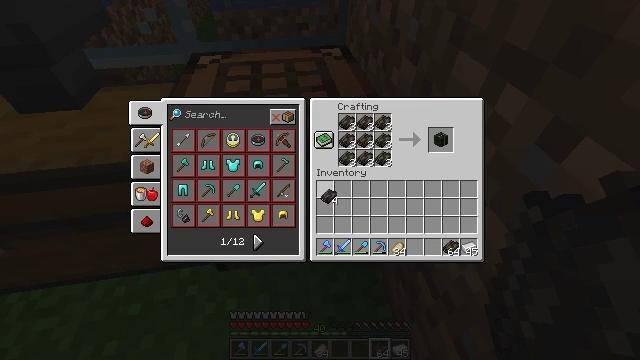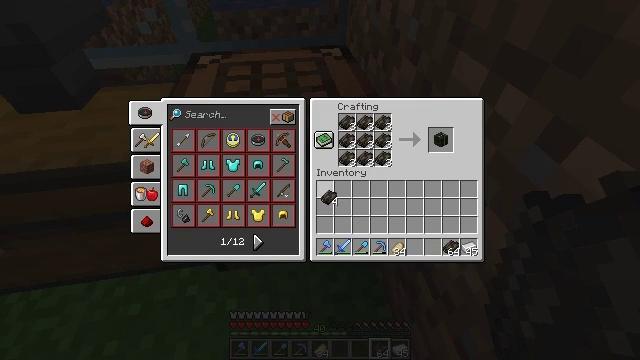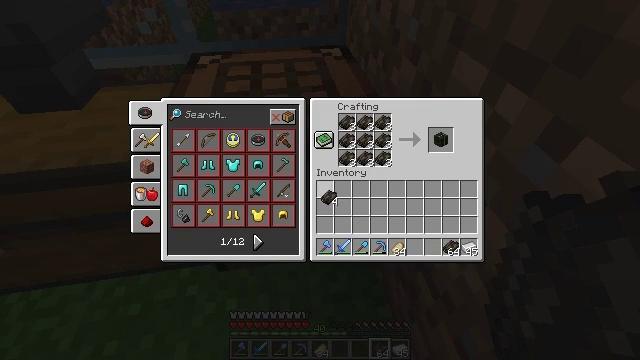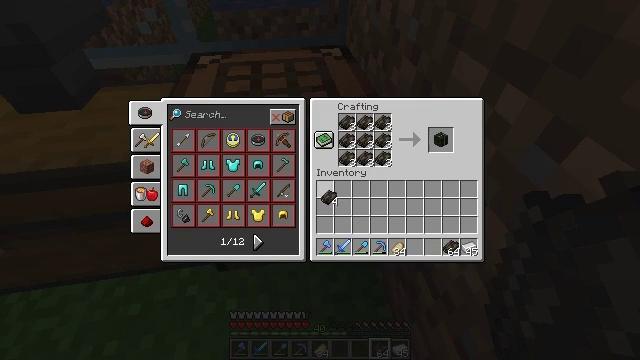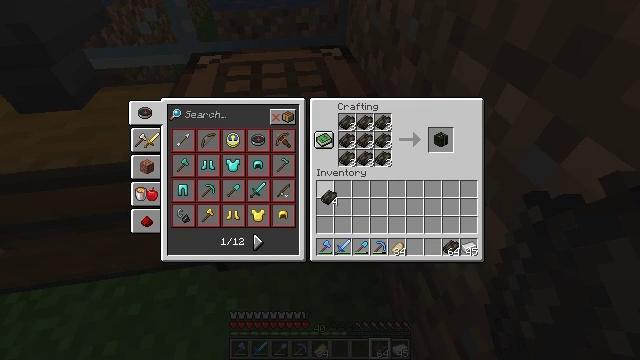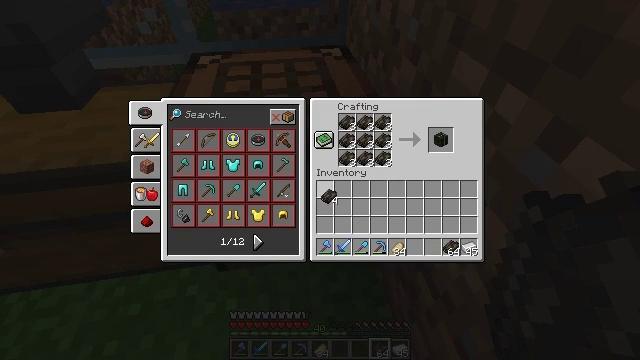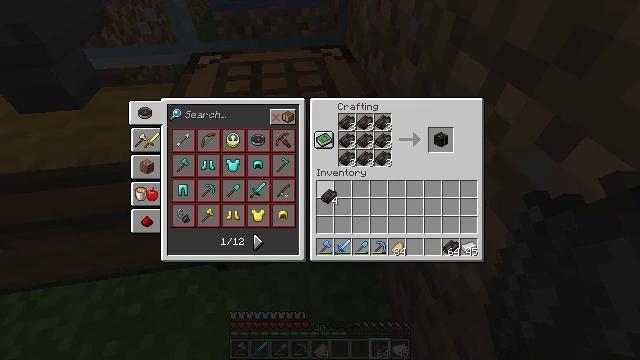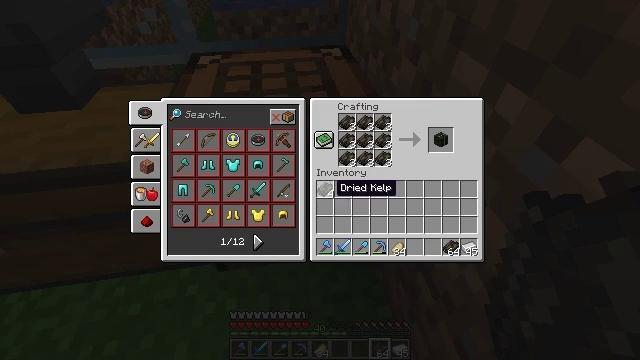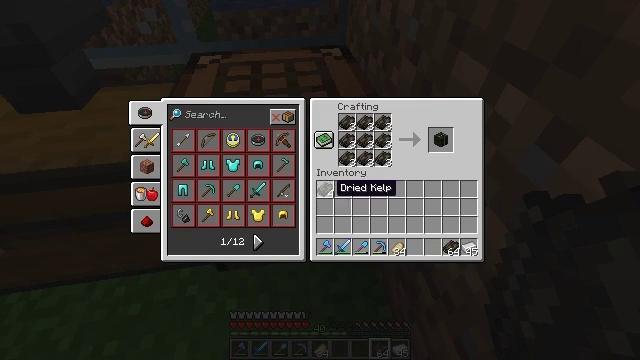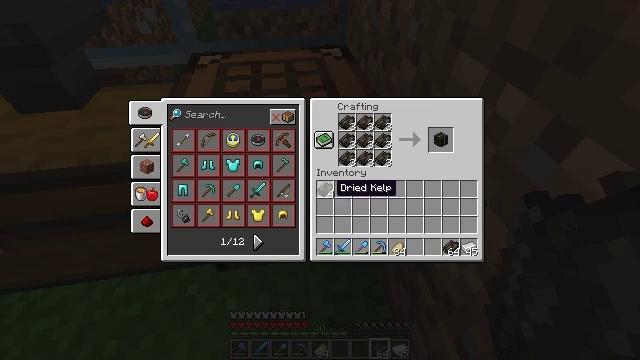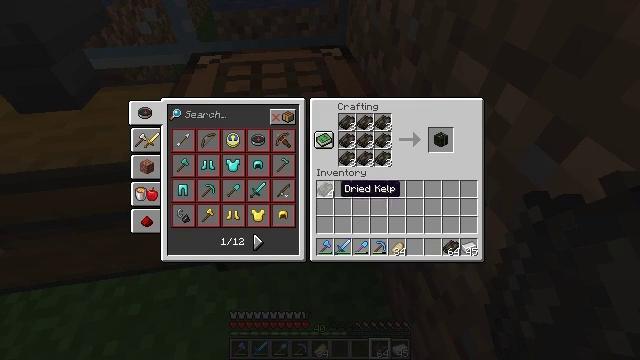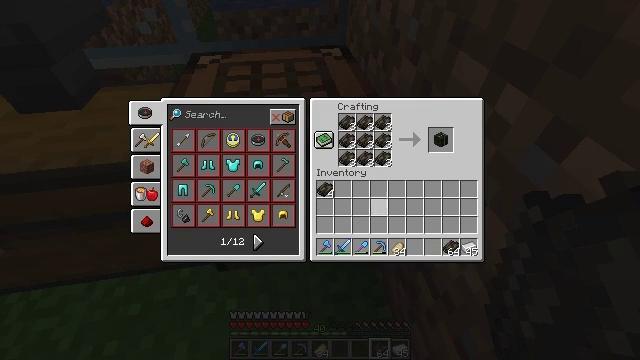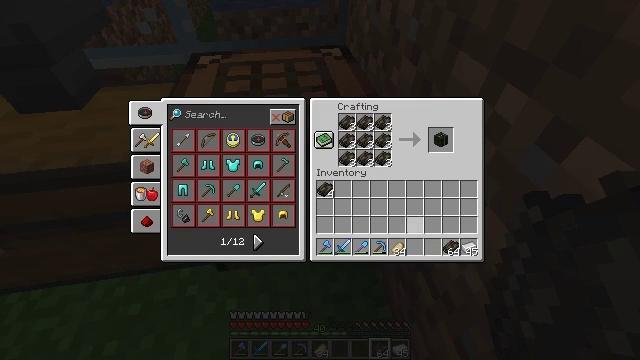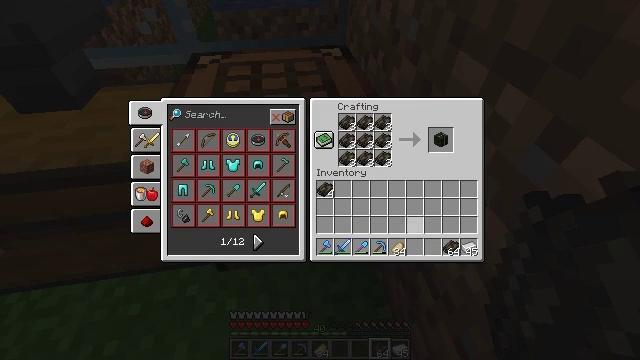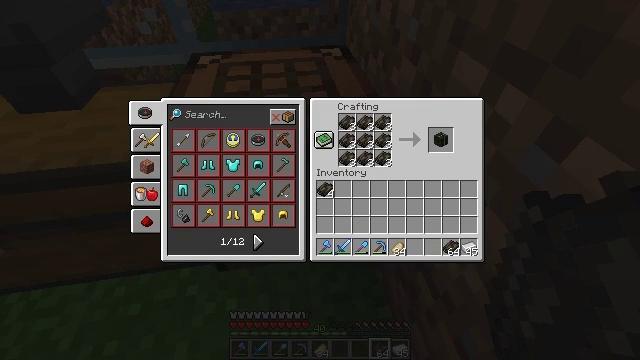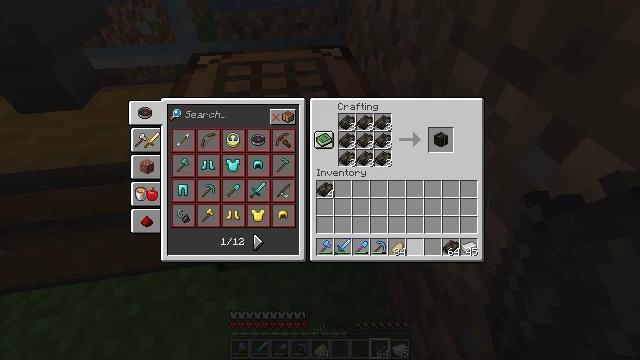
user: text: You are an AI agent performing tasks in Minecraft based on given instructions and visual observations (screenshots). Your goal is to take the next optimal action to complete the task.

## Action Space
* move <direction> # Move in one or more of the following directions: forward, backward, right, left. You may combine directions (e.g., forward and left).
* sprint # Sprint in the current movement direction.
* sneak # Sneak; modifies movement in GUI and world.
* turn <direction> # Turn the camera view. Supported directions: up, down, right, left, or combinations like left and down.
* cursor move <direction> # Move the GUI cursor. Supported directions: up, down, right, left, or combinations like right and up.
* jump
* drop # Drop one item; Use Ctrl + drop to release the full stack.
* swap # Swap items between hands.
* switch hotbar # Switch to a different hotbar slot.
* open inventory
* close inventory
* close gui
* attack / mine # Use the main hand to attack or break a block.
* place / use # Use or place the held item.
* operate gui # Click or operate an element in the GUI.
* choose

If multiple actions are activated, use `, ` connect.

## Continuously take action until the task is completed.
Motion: motion action
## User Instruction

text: Turn kelp into a dried kelp block at the crafting table.
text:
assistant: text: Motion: no_op
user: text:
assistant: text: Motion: no_op
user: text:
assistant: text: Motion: no_op
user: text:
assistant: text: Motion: operate gui
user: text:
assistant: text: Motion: operate gui
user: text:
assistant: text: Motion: operate gui
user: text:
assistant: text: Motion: no_op
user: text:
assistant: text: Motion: no_op
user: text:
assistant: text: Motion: no_op
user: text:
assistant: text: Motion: no_op
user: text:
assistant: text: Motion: cursor move right and down
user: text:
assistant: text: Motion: cursor move right and down
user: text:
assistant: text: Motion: no_op
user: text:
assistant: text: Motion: no_op
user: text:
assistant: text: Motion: no_op
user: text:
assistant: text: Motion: no_op
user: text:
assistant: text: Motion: no_op
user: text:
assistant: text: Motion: cursor move right
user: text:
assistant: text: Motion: no_op
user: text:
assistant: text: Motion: no_op
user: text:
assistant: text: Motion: no_op
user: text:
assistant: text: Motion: no_op
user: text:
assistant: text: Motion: operate gui
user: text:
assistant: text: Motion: operate gui
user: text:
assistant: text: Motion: no_op
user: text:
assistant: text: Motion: cursor move left and up
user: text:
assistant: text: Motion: cursor move left and up
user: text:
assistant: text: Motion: cursor move left and up
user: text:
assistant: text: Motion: sneak, cursor move left and up
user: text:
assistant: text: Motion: sneak, cursor move left